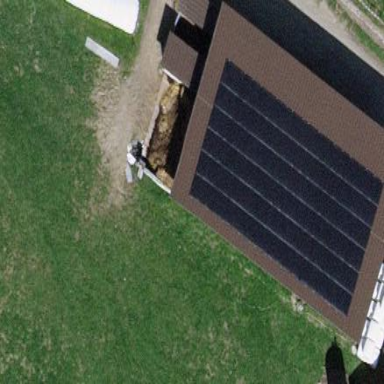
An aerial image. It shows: Solar power generator.